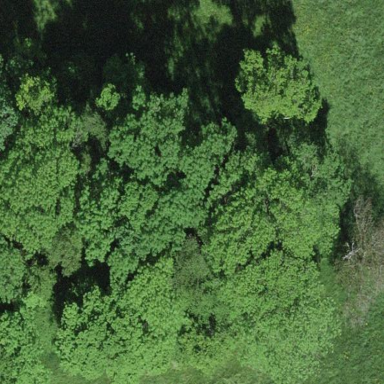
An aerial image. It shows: Forest area.